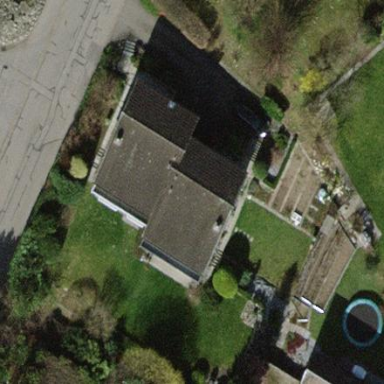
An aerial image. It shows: Semidetached house.